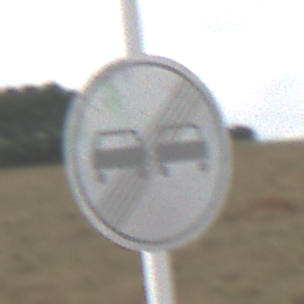
Verkehrszeichen: EndeUeberholverbot
Umgebung: Outdoor, Nature
Tageszeit: Midday
Wetter: PartlyCloudy
Licht: Natural
Jahreszeit: NotSpecified
Kontrast: MediumContrast